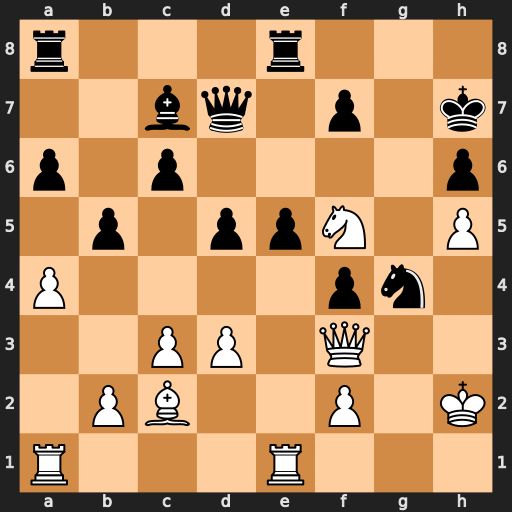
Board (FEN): r3r3/2bq1p1k/p1p4p/1p1ppN1P/P4pn1/2PP1Q2/1PB2P1K/R3R3
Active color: w
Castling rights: -
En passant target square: -
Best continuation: Qxg4 Rg8 Qh3